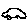
Label: car